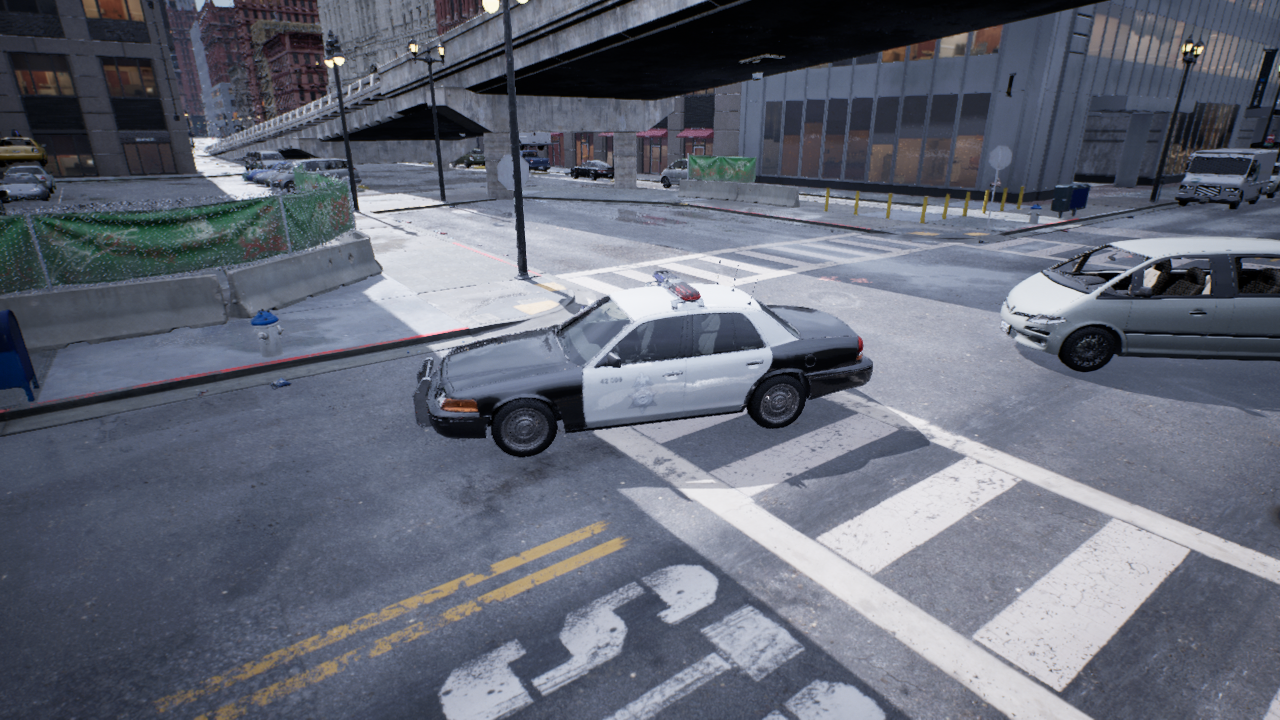
Venue: intersection
Lighting: overcast
Vehicle rig: sedan